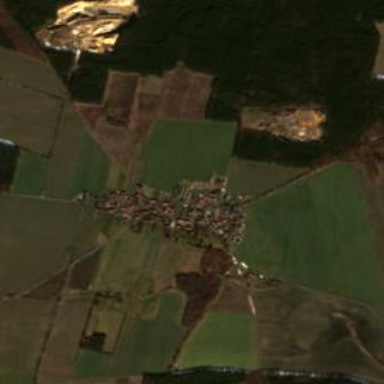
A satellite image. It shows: Village.